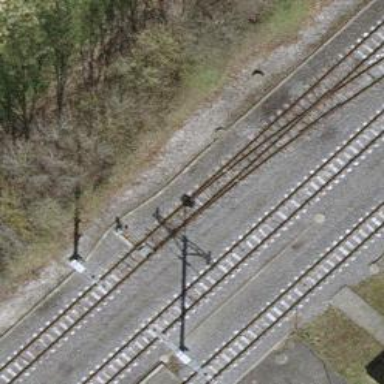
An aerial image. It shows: Narrow-gauge railway with one track passing through service yard. The railway is electrified with contact line.